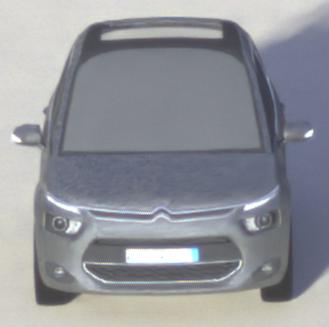
Make: Citroen
Model: Grand C4 Picasso VTi 120
Detailed model: Grand C4 Picasso (II)
Model produced from: 2013/10
Model produced until: 2015/02
Doors: 5
Color: gray
Road condition: dry road
Daytime: morning or afternoon
Contrast: medium contrast